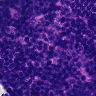
Metastatic tissue present: no